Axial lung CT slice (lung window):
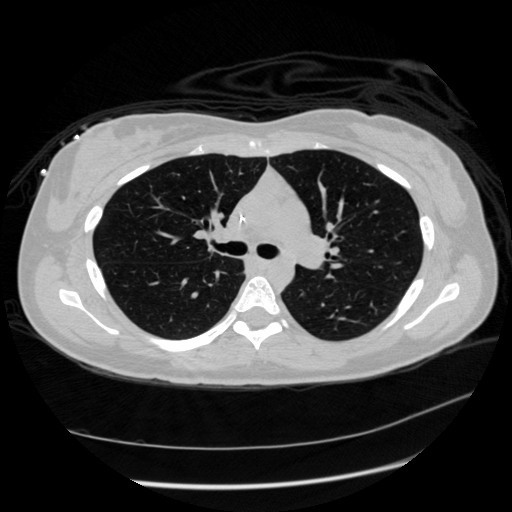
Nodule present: no